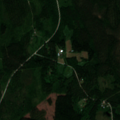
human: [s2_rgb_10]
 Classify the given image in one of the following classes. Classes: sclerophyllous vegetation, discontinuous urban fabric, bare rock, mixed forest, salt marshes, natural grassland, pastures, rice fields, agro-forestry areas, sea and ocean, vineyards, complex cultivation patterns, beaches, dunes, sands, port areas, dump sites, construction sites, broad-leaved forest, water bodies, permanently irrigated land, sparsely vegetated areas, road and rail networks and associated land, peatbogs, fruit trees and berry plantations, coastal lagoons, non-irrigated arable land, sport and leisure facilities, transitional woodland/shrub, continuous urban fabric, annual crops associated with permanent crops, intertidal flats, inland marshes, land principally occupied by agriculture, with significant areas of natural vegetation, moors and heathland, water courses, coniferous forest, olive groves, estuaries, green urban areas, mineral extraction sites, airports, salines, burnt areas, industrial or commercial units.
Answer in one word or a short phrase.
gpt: coniferous forest, mixed forest